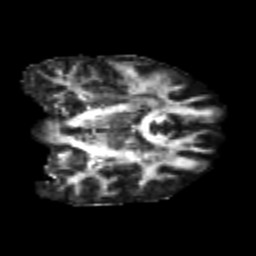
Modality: FA
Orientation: coronal
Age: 21
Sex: male
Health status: healthy
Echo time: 0.074 s